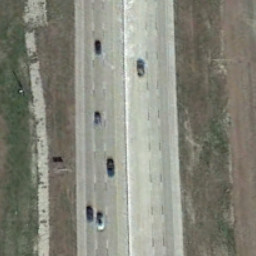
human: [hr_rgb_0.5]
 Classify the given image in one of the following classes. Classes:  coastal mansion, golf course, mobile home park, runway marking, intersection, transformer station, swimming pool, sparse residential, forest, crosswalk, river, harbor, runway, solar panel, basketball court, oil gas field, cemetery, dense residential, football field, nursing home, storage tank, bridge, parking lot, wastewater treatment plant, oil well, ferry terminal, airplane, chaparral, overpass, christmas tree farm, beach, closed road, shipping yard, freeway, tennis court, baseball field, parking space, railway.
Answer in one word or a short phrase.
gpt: freeway